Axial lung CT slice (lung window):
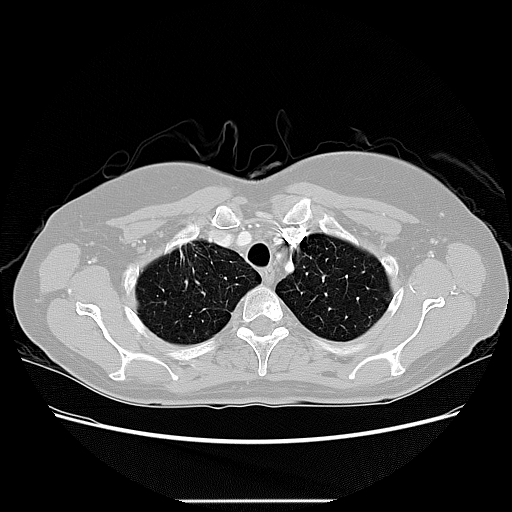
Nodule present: no